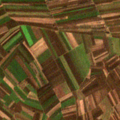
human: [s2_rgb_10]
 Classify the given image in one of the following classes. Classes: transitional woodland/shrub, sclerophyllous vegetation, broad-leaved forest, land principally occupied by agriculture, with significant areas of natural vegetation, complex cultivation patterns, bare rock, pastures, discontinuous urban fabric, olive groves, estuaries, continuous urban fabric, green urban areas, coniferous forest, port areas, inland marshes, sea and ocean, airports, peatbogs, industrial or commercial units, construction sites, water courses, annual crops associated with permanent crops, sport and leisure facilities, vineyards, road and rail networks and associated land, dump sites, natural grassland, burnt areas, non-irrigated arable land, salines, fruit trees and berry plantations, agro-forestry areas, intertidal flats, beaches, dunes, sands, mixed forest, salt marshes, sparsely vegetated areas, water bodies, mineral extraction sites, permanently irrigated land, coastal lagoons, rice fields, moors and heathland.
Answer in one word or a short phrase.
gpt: non-irrigated arable land